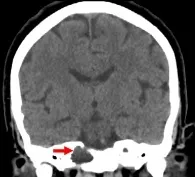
Nonenhanced CT brain; (A-B) Coronal brain window. (A-F) There are bilateral, well-defined, lytic, expansile, fluid-containing lesions in the petrous apices with bone dehiscence of the inner cortex of the petrous bone.
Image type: radiology (ct)